Field crop: maize
Growth stage: 2
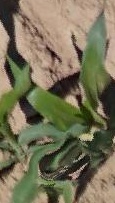
Species: maize